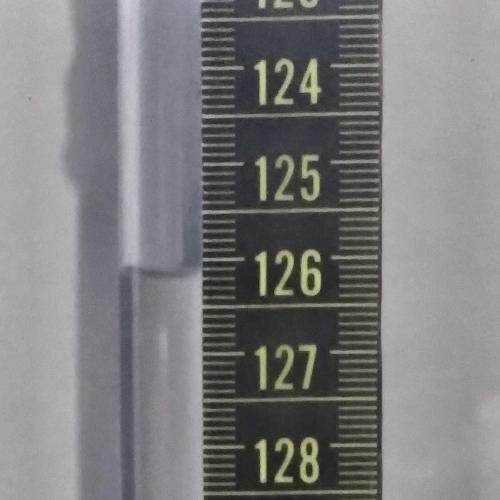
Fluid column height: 126.2 cm